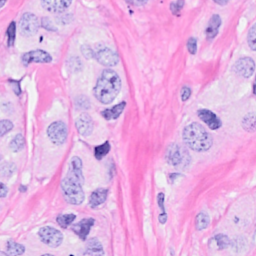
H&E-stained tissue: Breast